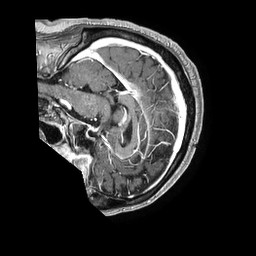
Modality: T1w
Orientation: sagittal
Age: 57
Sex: male
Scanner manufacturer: philips
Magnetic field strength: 1.5 T
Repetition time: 0.00765 s
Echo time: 0.003483 s